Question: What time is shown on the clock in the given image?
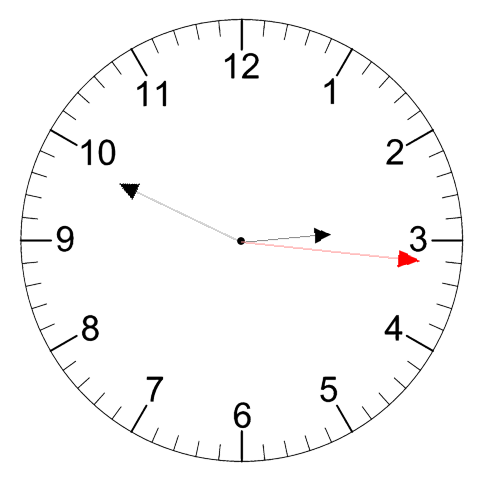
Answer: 02:49:16